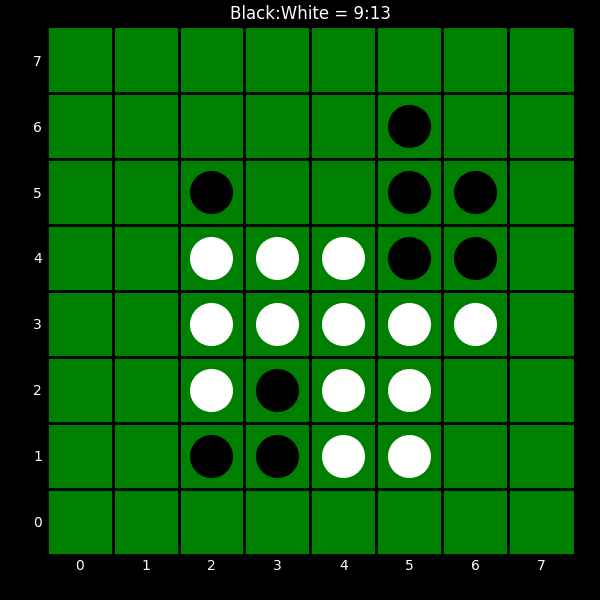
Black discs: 9
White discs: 13